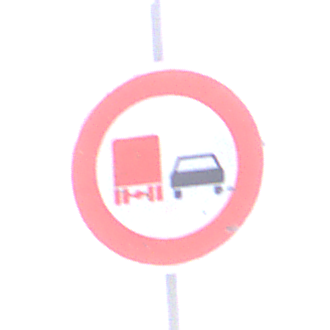
Verkehrszeichen: UeberholverbotKraftfahrzeuge
Umgebung: Outdoor, Urban
Tageszeit: MorningAfternoon
Wetter: Overcast
Licht: Natural
Jahreszeit: NotSpecified
Kontrast: LowContrast